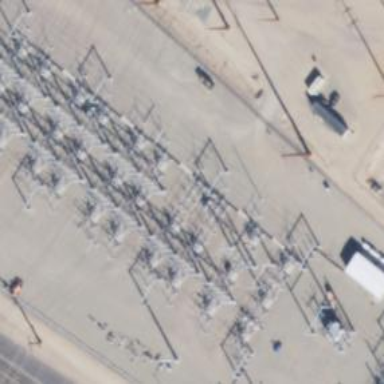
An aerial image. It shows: Switch used for power control.